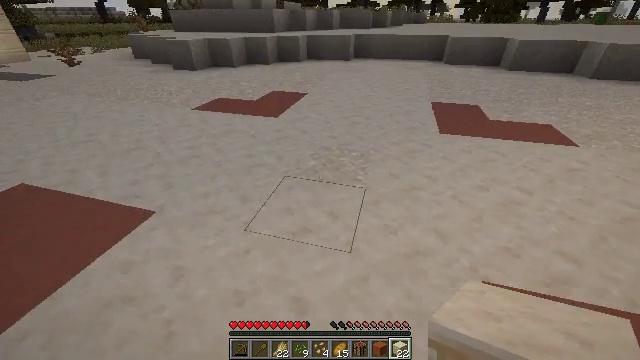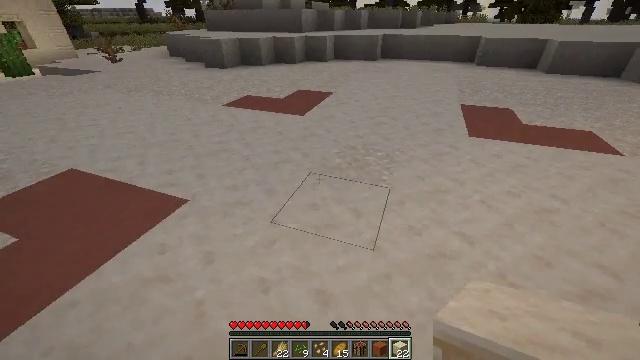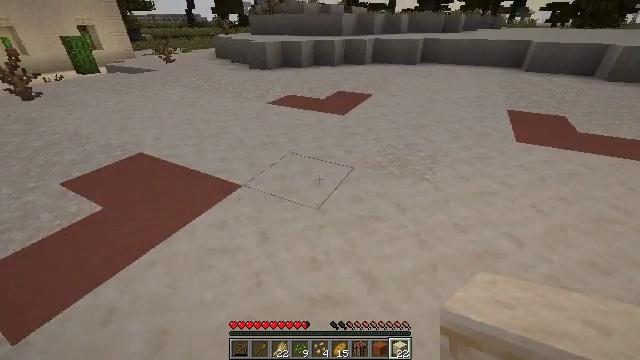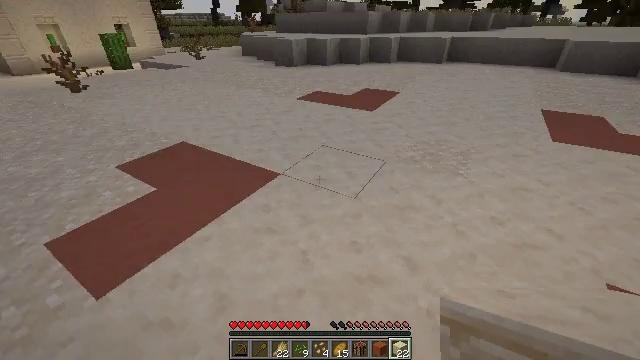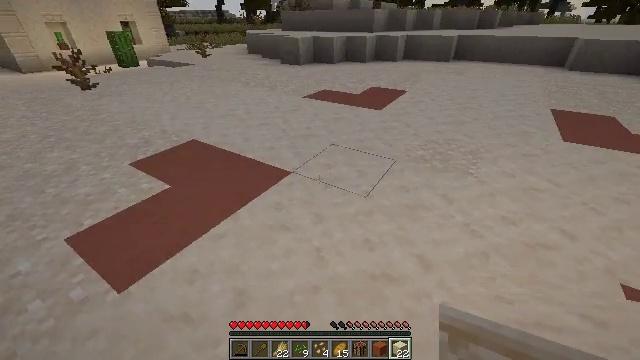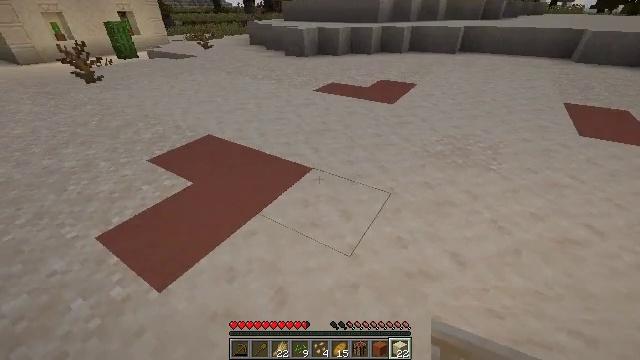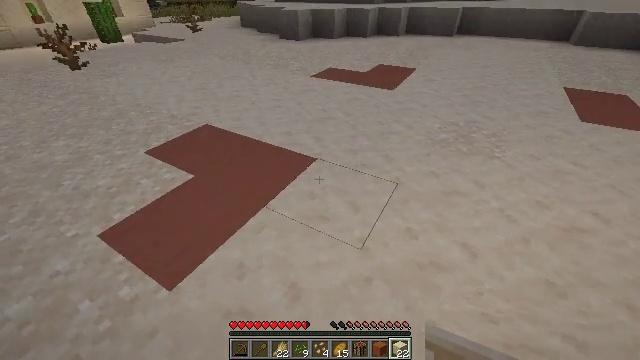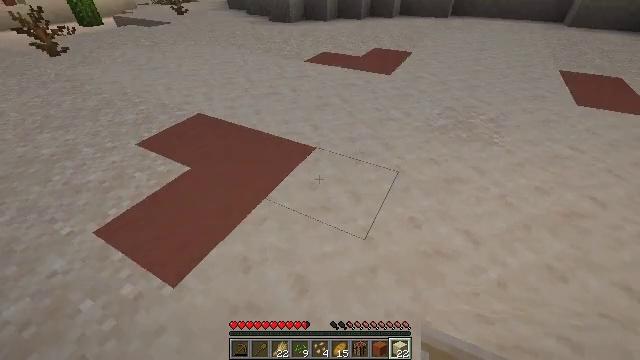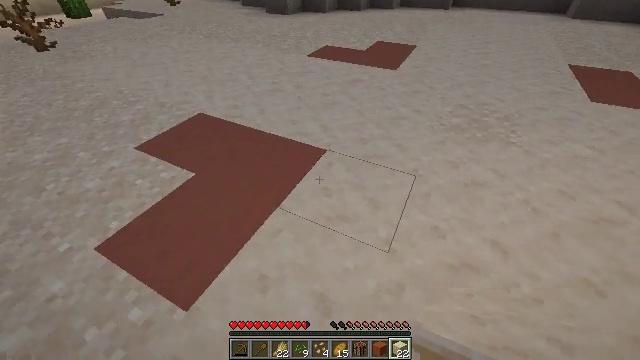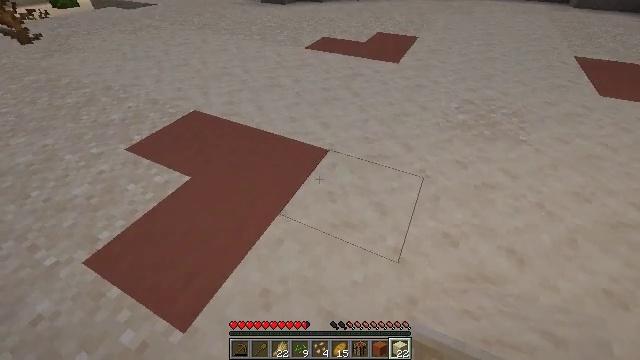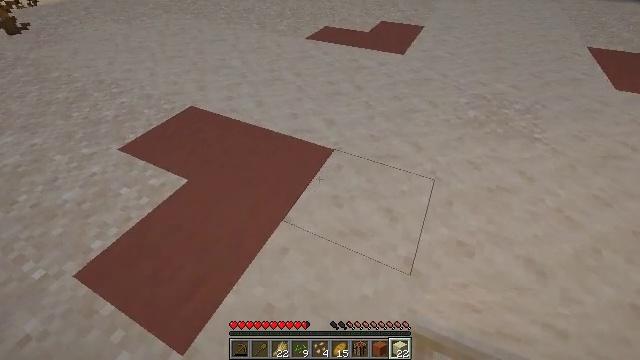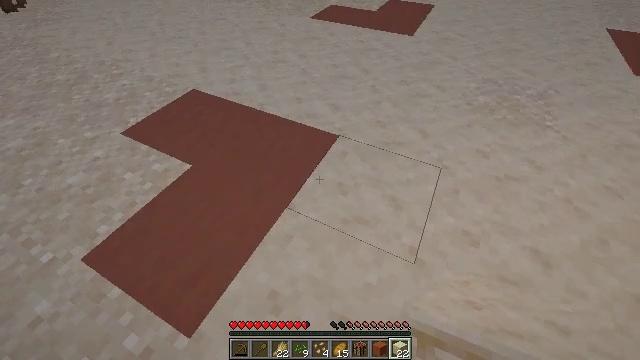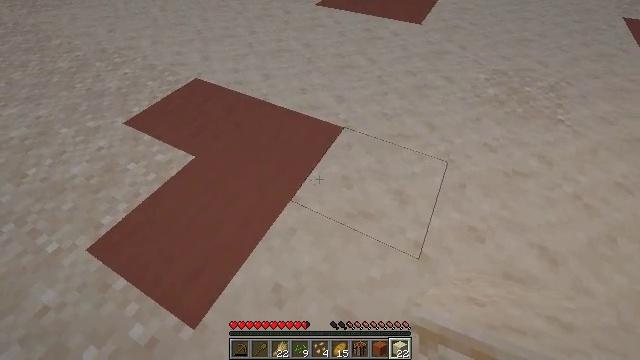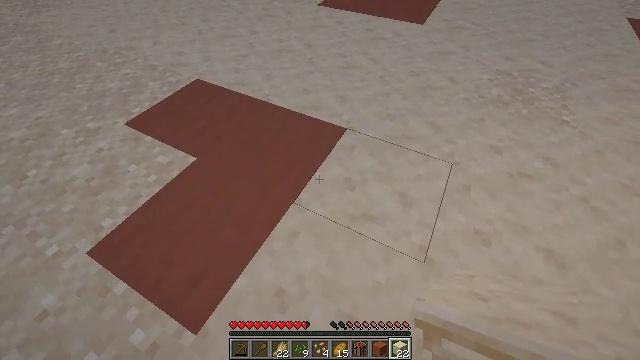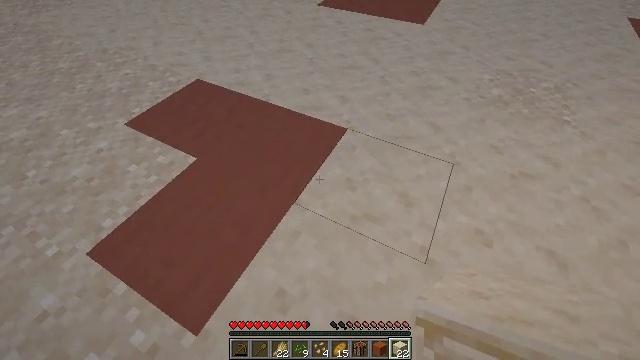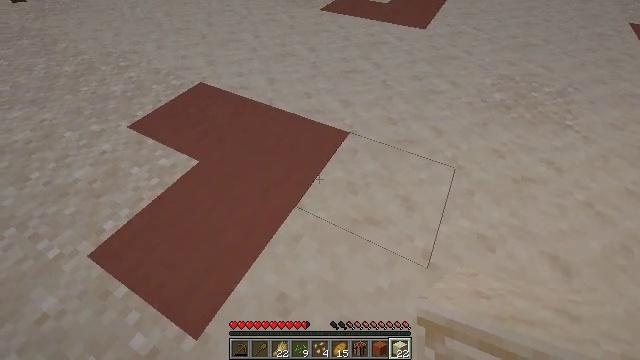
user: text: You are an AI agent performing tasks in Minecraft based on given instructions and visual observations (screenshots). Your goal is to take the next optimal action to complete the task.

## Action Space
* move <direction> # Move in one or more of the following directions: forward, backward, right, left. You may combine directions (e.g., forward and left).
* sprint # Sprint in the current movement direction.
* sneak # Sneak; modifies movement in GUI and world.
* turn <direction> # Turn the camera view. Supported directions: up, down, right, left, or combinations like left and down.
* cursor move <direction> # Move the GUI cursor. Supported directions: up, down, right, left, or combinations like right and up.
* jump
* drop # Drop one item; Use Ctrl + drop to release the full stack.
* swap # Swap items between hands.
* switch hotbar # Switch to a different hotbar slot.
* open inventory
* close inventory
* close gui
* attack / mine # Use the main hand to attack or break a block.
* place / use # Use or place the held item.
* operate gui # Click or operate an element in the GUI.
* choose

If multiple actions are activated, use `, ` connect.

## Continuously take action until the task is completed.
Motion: motion action
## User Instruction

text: Attack the terracotta block to obtain it.
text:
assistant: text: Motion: move back and move left, turn left
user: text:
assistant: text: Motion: move back and move left, turn left
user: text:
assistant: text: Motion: move left, turn left
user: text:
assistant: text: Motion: move left
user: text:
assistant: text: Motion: move forward and move left, turn down
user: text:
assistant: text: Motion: move forward and move left, turn right and down
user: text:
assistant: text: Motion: move forward and move left, turn right and down
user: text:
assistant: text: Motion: move forward, turn right and down
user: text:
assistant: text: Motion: move forward, turn down
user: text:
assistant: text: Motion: turn down
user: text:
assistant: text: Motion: turn down
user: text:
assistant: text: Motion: turn down
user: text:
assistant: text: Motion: no_op
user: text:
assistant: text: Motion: no_op
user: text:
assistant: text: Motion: no_op
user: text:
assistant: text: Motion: turn left
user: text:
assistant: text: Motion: turn left
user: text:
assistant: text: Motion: turn left
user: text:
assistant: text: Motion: turn left, attack / mine
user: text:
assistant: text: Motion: attack / mine
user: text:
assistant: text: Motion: attack / mine
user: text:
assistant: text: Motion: attack / mine
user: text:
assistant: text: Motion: attack / mine
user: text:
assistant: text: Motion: attack / mine
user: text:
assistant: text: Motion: attack / mine
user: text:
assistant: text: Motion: attack / mine
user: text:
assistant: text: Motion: attack / mine
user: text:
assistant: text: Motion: attack / mine
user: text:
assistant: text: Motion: attack / mine
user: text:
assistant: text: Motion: attack / mine